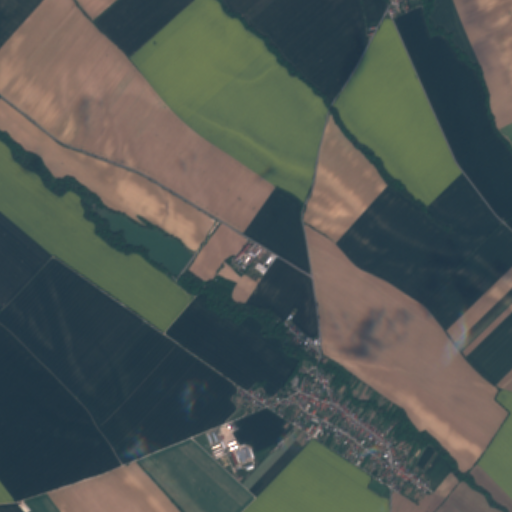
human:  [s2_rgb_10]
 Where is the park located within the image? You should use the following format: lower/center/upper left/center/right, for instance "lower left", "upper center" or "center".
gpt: The park is located in the lower right of the image.
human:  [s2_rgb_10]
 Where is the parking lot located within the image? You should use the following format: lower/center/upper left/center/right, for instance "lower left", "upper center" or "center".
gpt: The parking lot is located in the lower center of the image.
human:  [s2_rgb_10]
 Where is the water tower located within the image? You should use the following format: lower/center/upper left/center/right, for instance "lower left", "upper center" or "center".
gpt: The water tower is located in the lower center of the image.
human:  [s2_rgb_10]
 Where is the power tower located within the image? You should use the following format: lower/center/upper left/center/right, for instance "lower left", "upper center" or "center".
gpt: There is no power tower in the image.